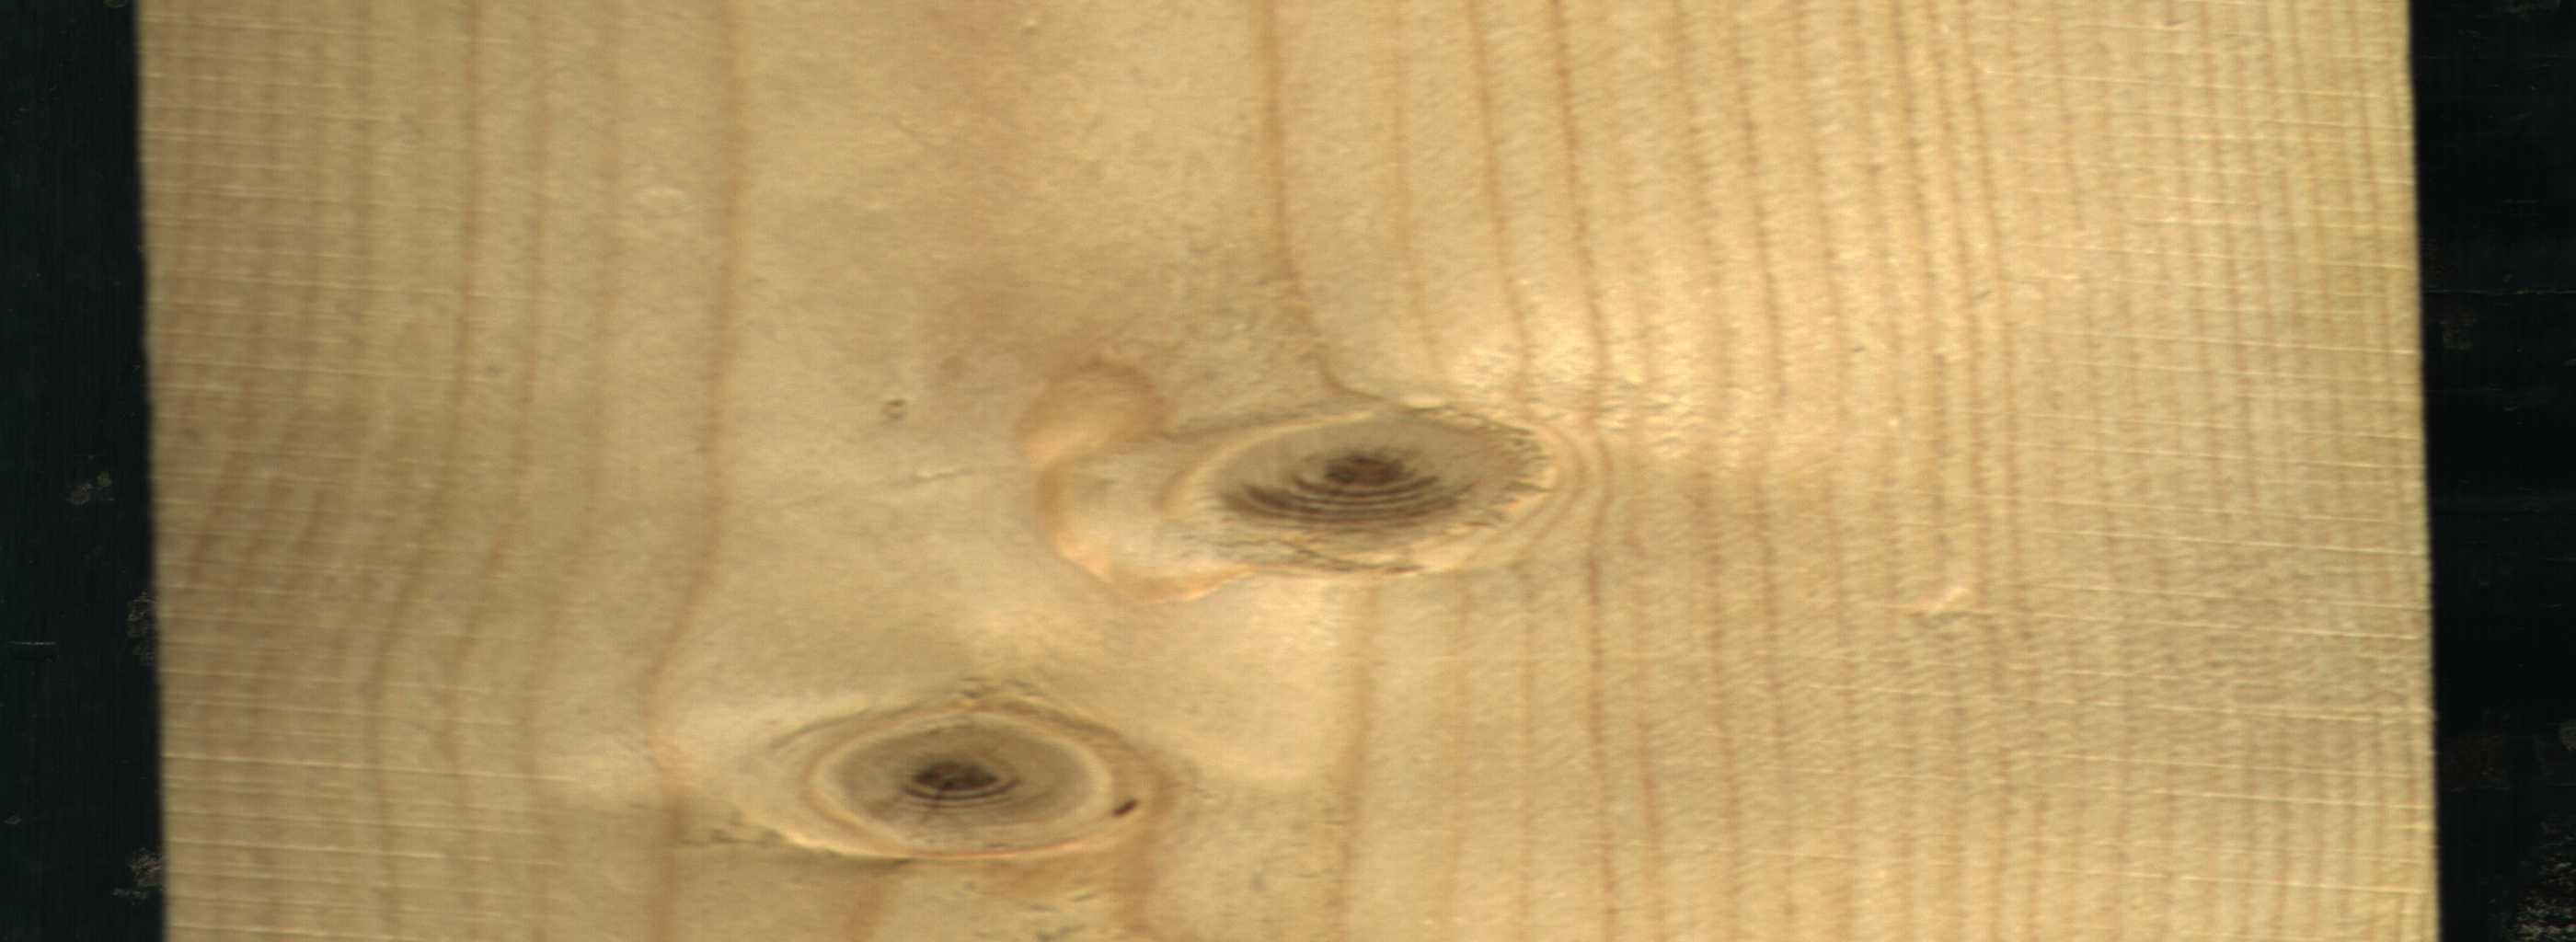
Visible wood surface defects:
Live_Knot
Live_Knot